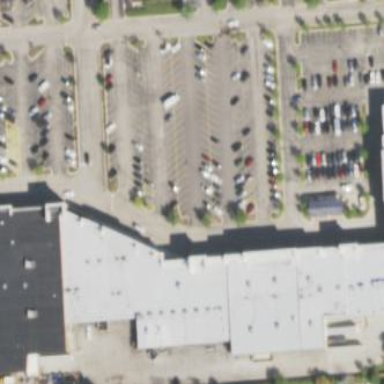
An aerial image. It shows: Retail building.